Interaction volume radius: 5 \u00c5
Interaction volume height: 30 \u00c5
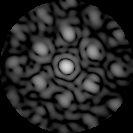
Disorder parameter: 0.5382